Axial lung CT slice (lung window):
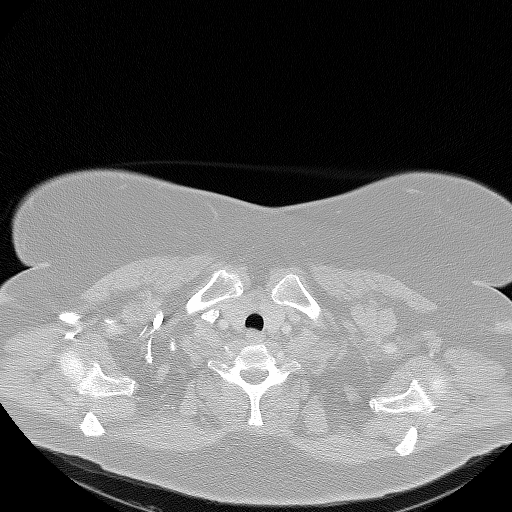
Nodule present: no